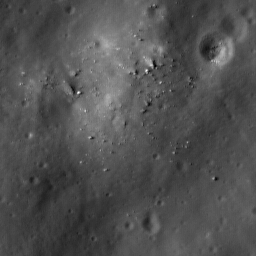
Host type: background_regolith
Lunar coordinates: latitude nan, longitude nan